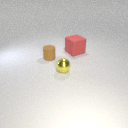
small brown rubber cylinder behind small yellow metal sphere